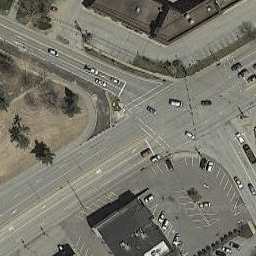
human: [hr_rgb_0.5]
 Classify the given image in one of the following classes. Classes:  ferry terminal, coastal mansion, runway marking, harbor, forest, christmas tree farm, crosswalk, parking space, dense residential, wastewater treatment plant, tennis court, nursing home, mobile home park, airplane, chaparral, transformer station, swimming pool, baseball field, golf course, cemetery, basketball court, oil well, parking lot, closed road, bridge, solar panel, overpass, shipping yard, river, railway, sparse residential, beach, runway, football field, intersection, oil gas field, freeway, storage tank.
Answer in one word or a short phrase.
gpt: intersection